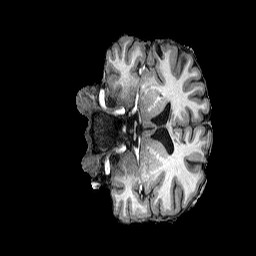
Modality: T1w
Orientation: coronal
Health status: ill